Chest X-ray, PA view. Patient: 64 years old, sex M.
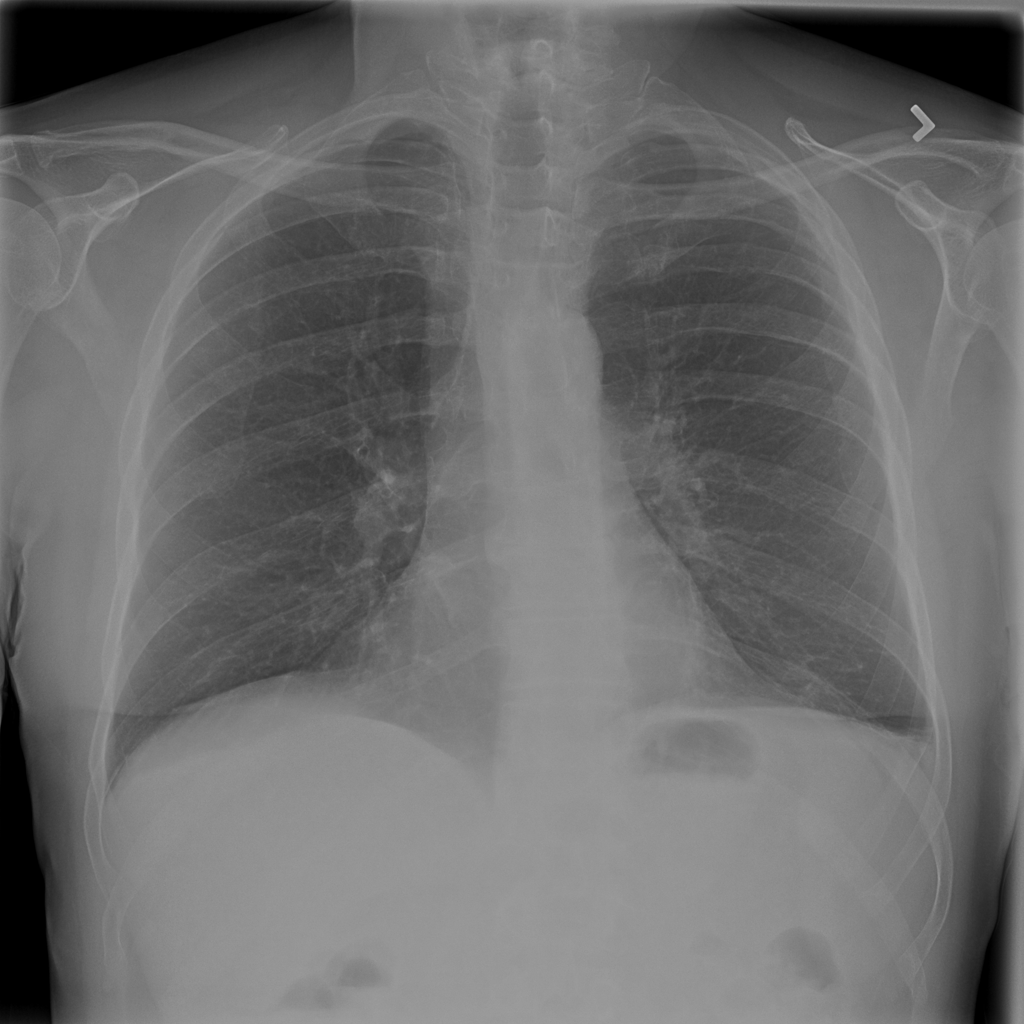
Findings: No Finding